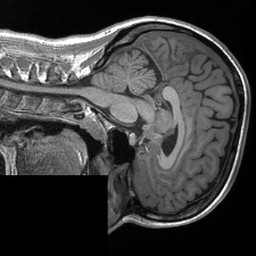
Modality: T1w
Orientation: sagittal
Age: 31
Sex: female